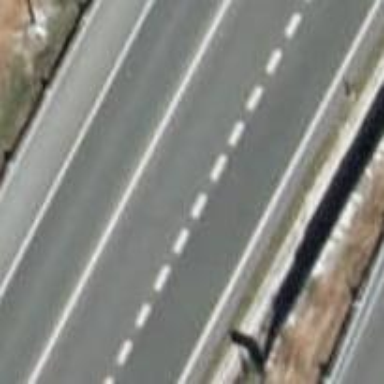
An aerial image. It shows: Asphalt road designated as trunk highway.